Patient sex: M
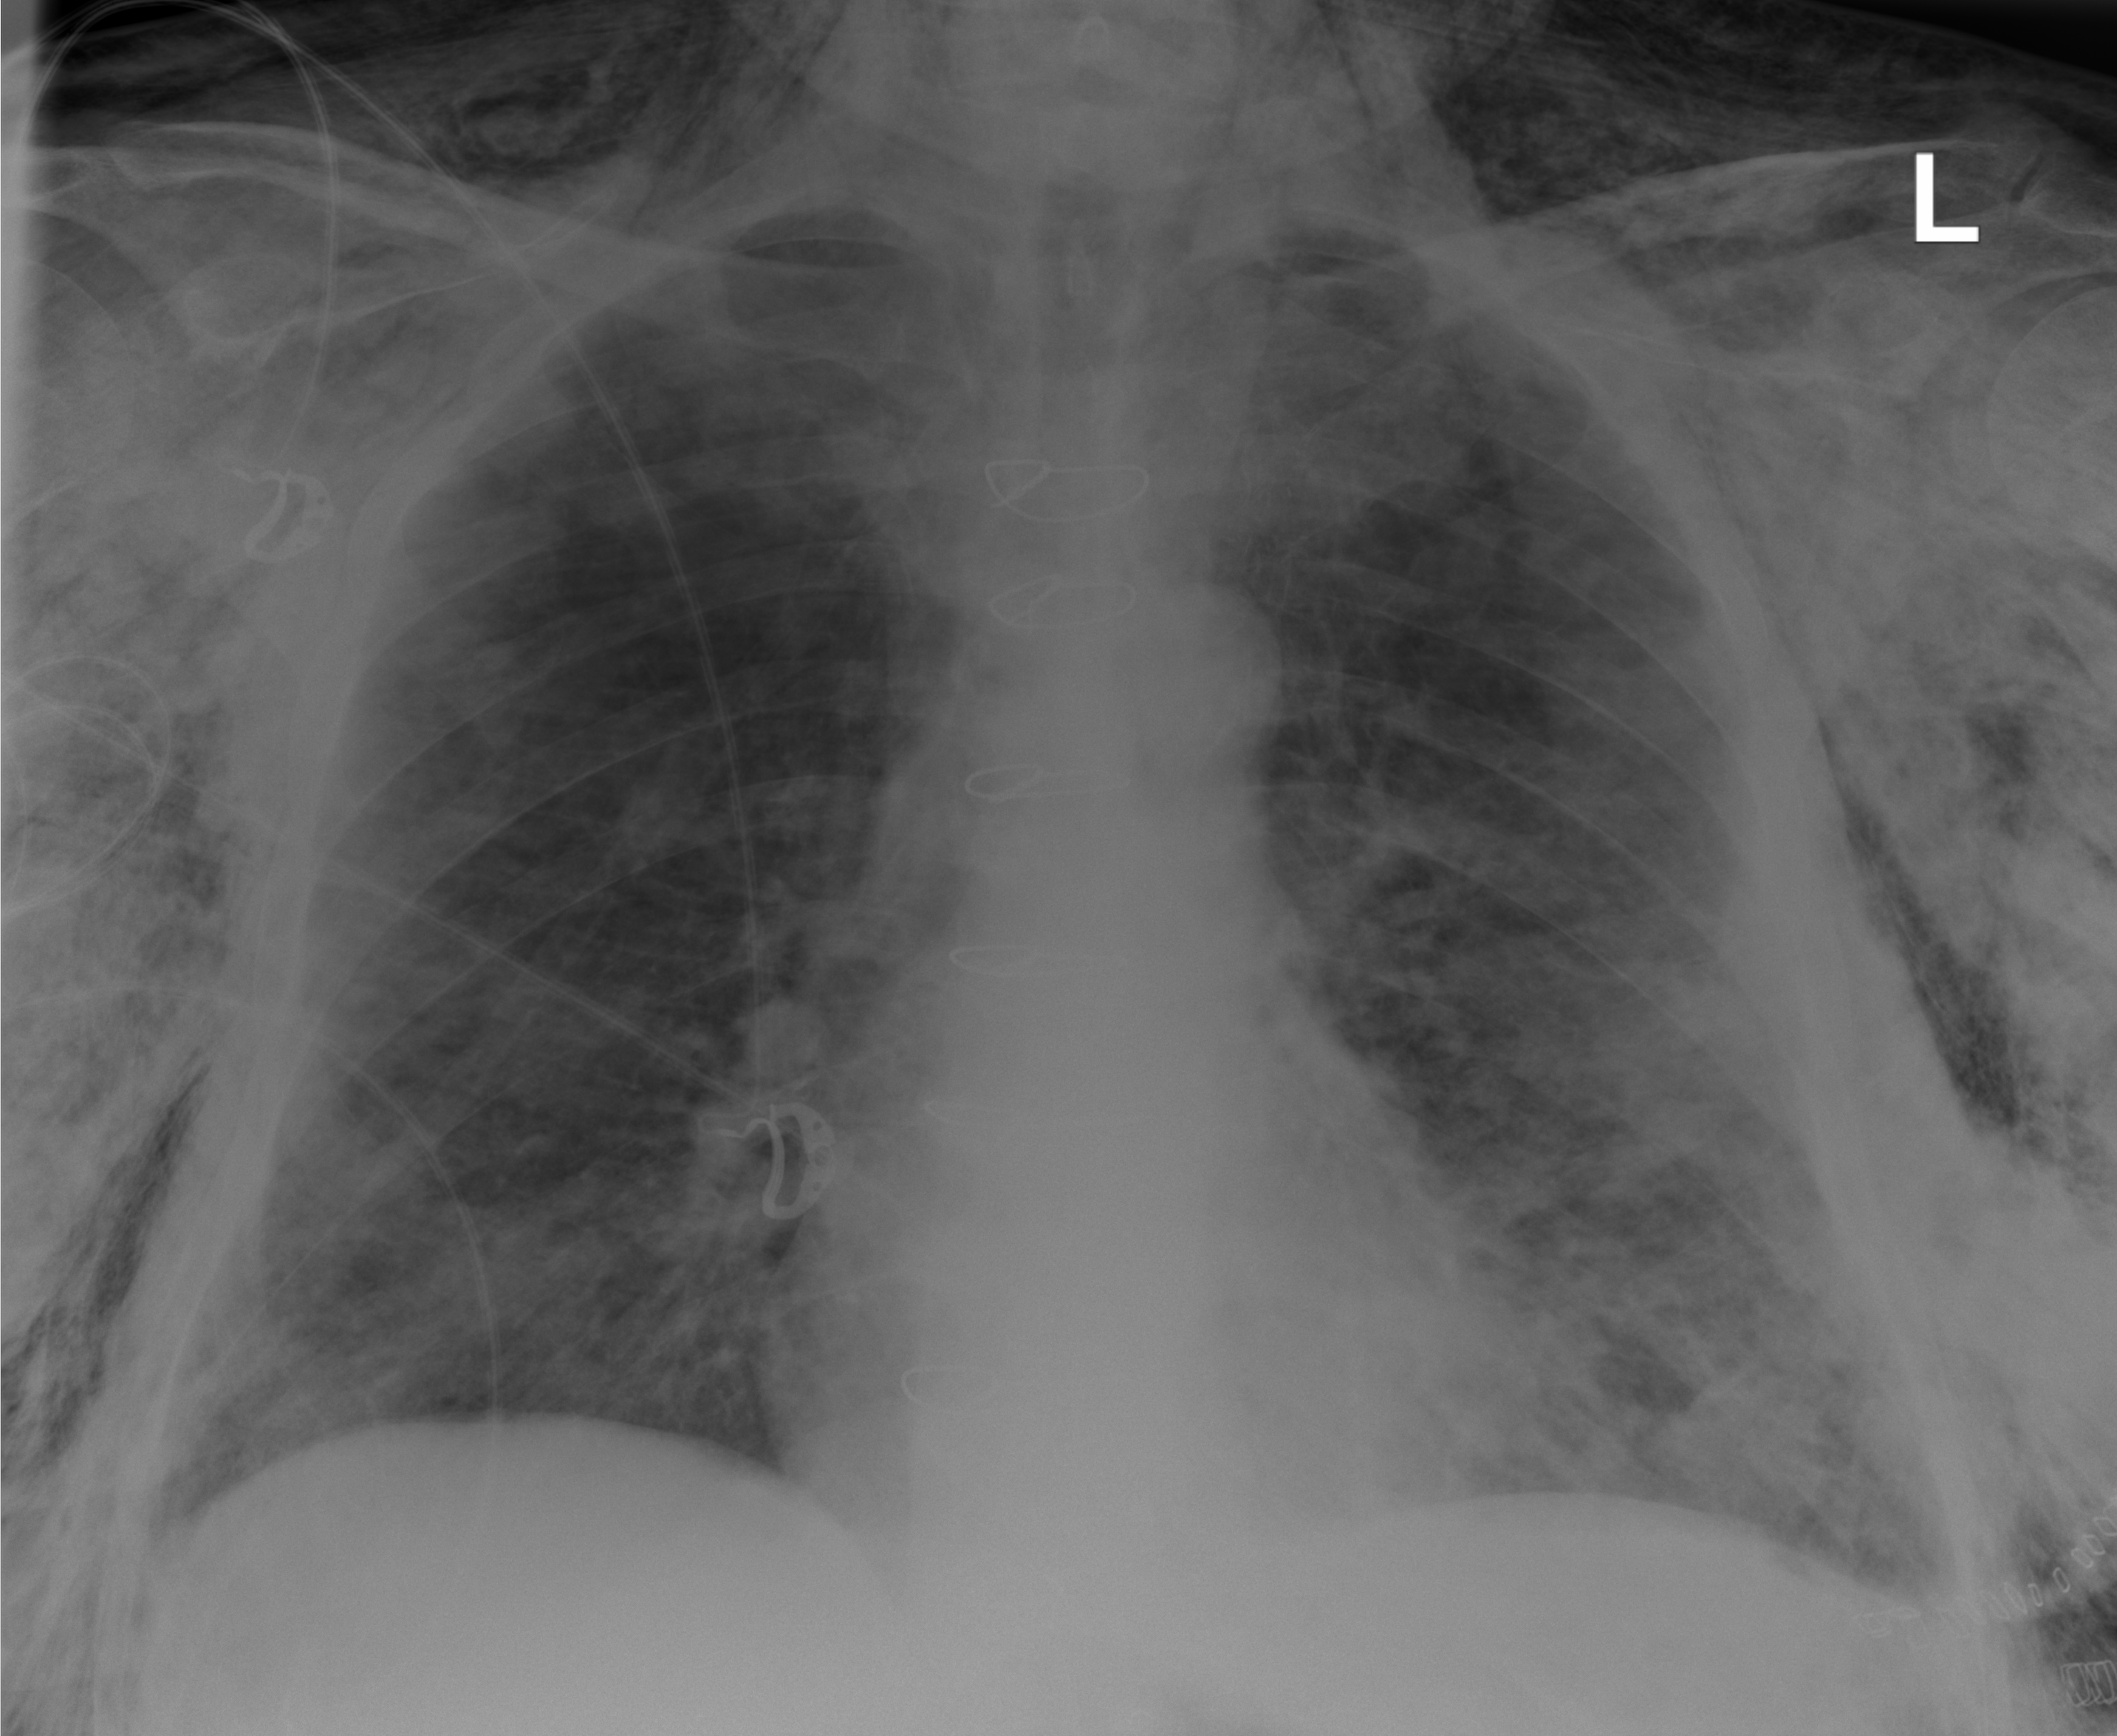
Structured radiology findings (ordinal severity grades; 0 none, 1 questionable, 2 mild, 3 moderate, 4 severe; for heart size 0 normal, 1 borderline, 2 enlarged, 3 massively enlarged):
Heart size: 0
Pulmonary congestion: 0
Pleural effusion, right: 0
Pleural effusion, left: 0
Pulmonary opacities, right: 0
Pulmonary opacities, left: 2
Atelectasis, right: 2
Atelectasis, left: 2